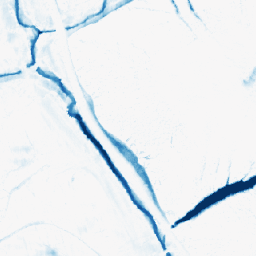
Category: morphological
Decomposition family: morphological_ellipse
Decomposition parameters: operation: closing
width: 20
height: 10
Upsampling method: nearest
Upsampling parameters: scale: 4
Upsampling scale: 4